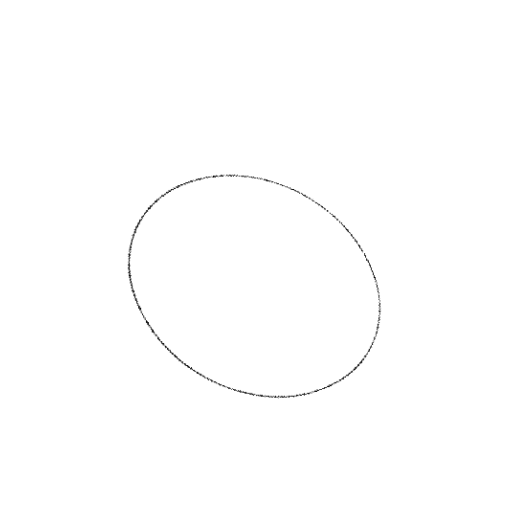
Crossing number: 0